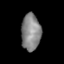
Tissue: lung
Cell type: Epithelial cells
Senescence score: 0.2
Nuclear area (px): 695
Mean DAPI intensity: 133.315